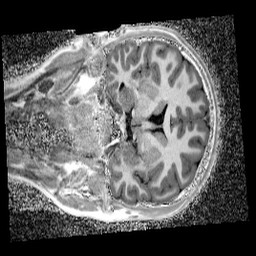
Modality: UNIT1_denoised
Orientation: coronal
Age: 12
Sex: male
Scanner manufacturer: siemens
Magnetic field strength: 3 T
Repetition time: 4 s
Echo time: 0.00299 s